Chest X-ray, PA view. Patient: 40 years old, sex M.
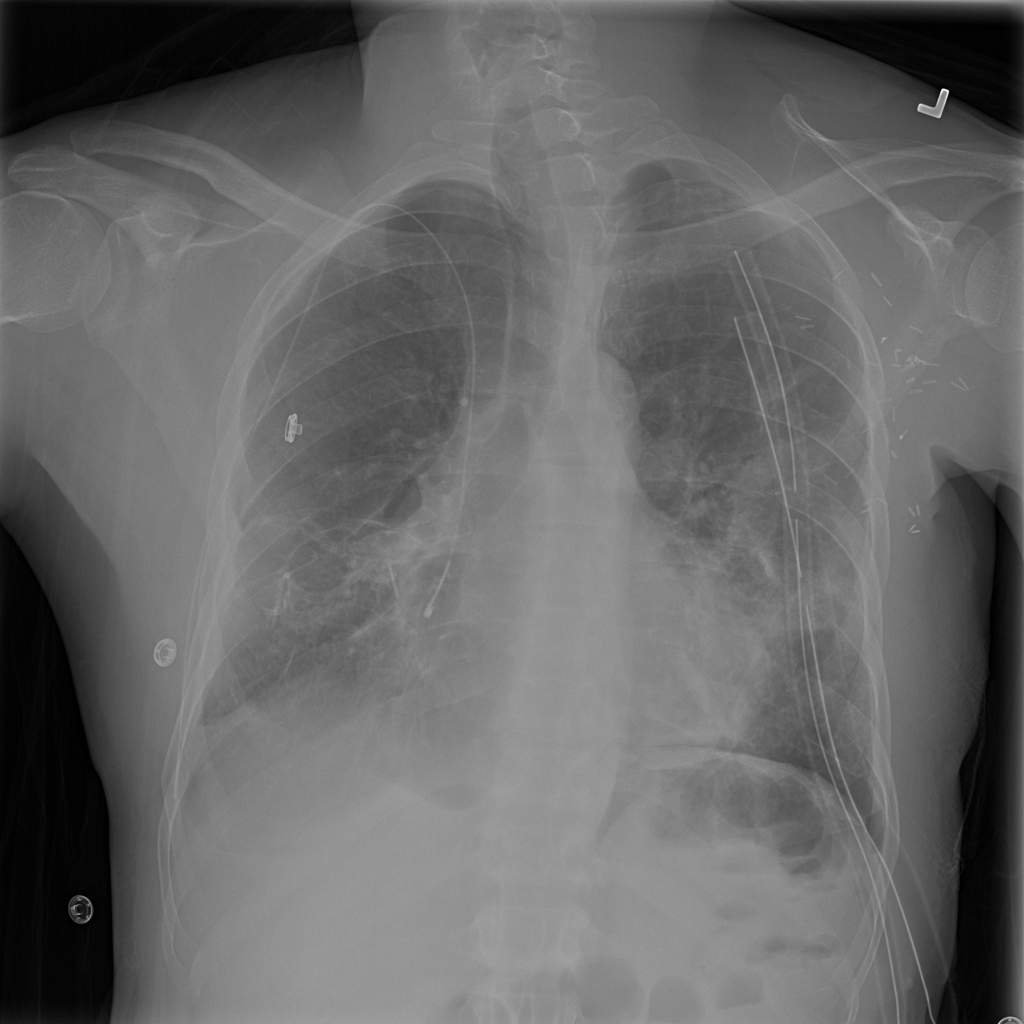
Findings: Pneumothorax